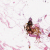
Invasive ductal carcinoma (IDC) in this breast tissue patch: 0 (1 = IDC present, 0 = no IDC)